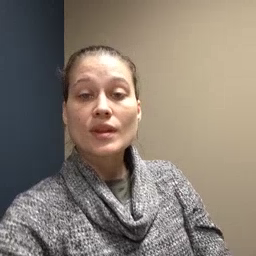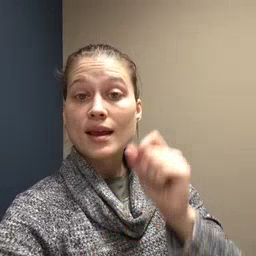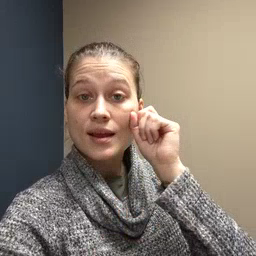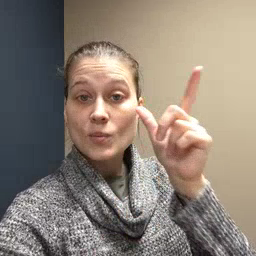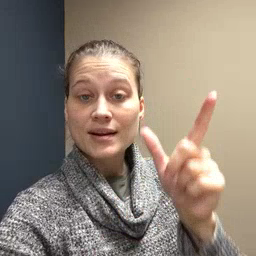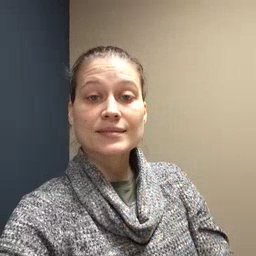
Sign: awake